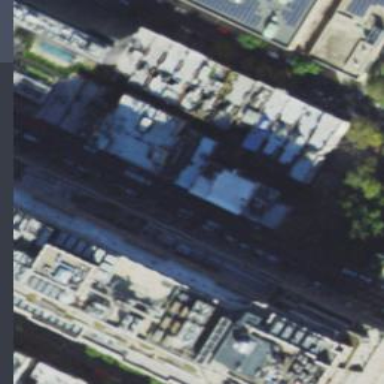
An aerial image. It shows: Building with flat concrete roof.